Interaction volume radius: 10 \u00c5
Interaction volume height: 10 \u00c5
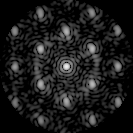
Disorder parameter: 0.3252